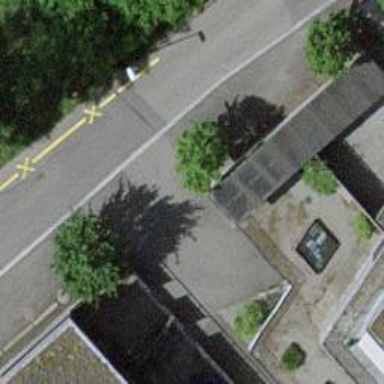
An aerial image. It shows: Parking entrance.